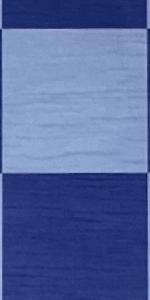
Label: Empty